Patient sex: M
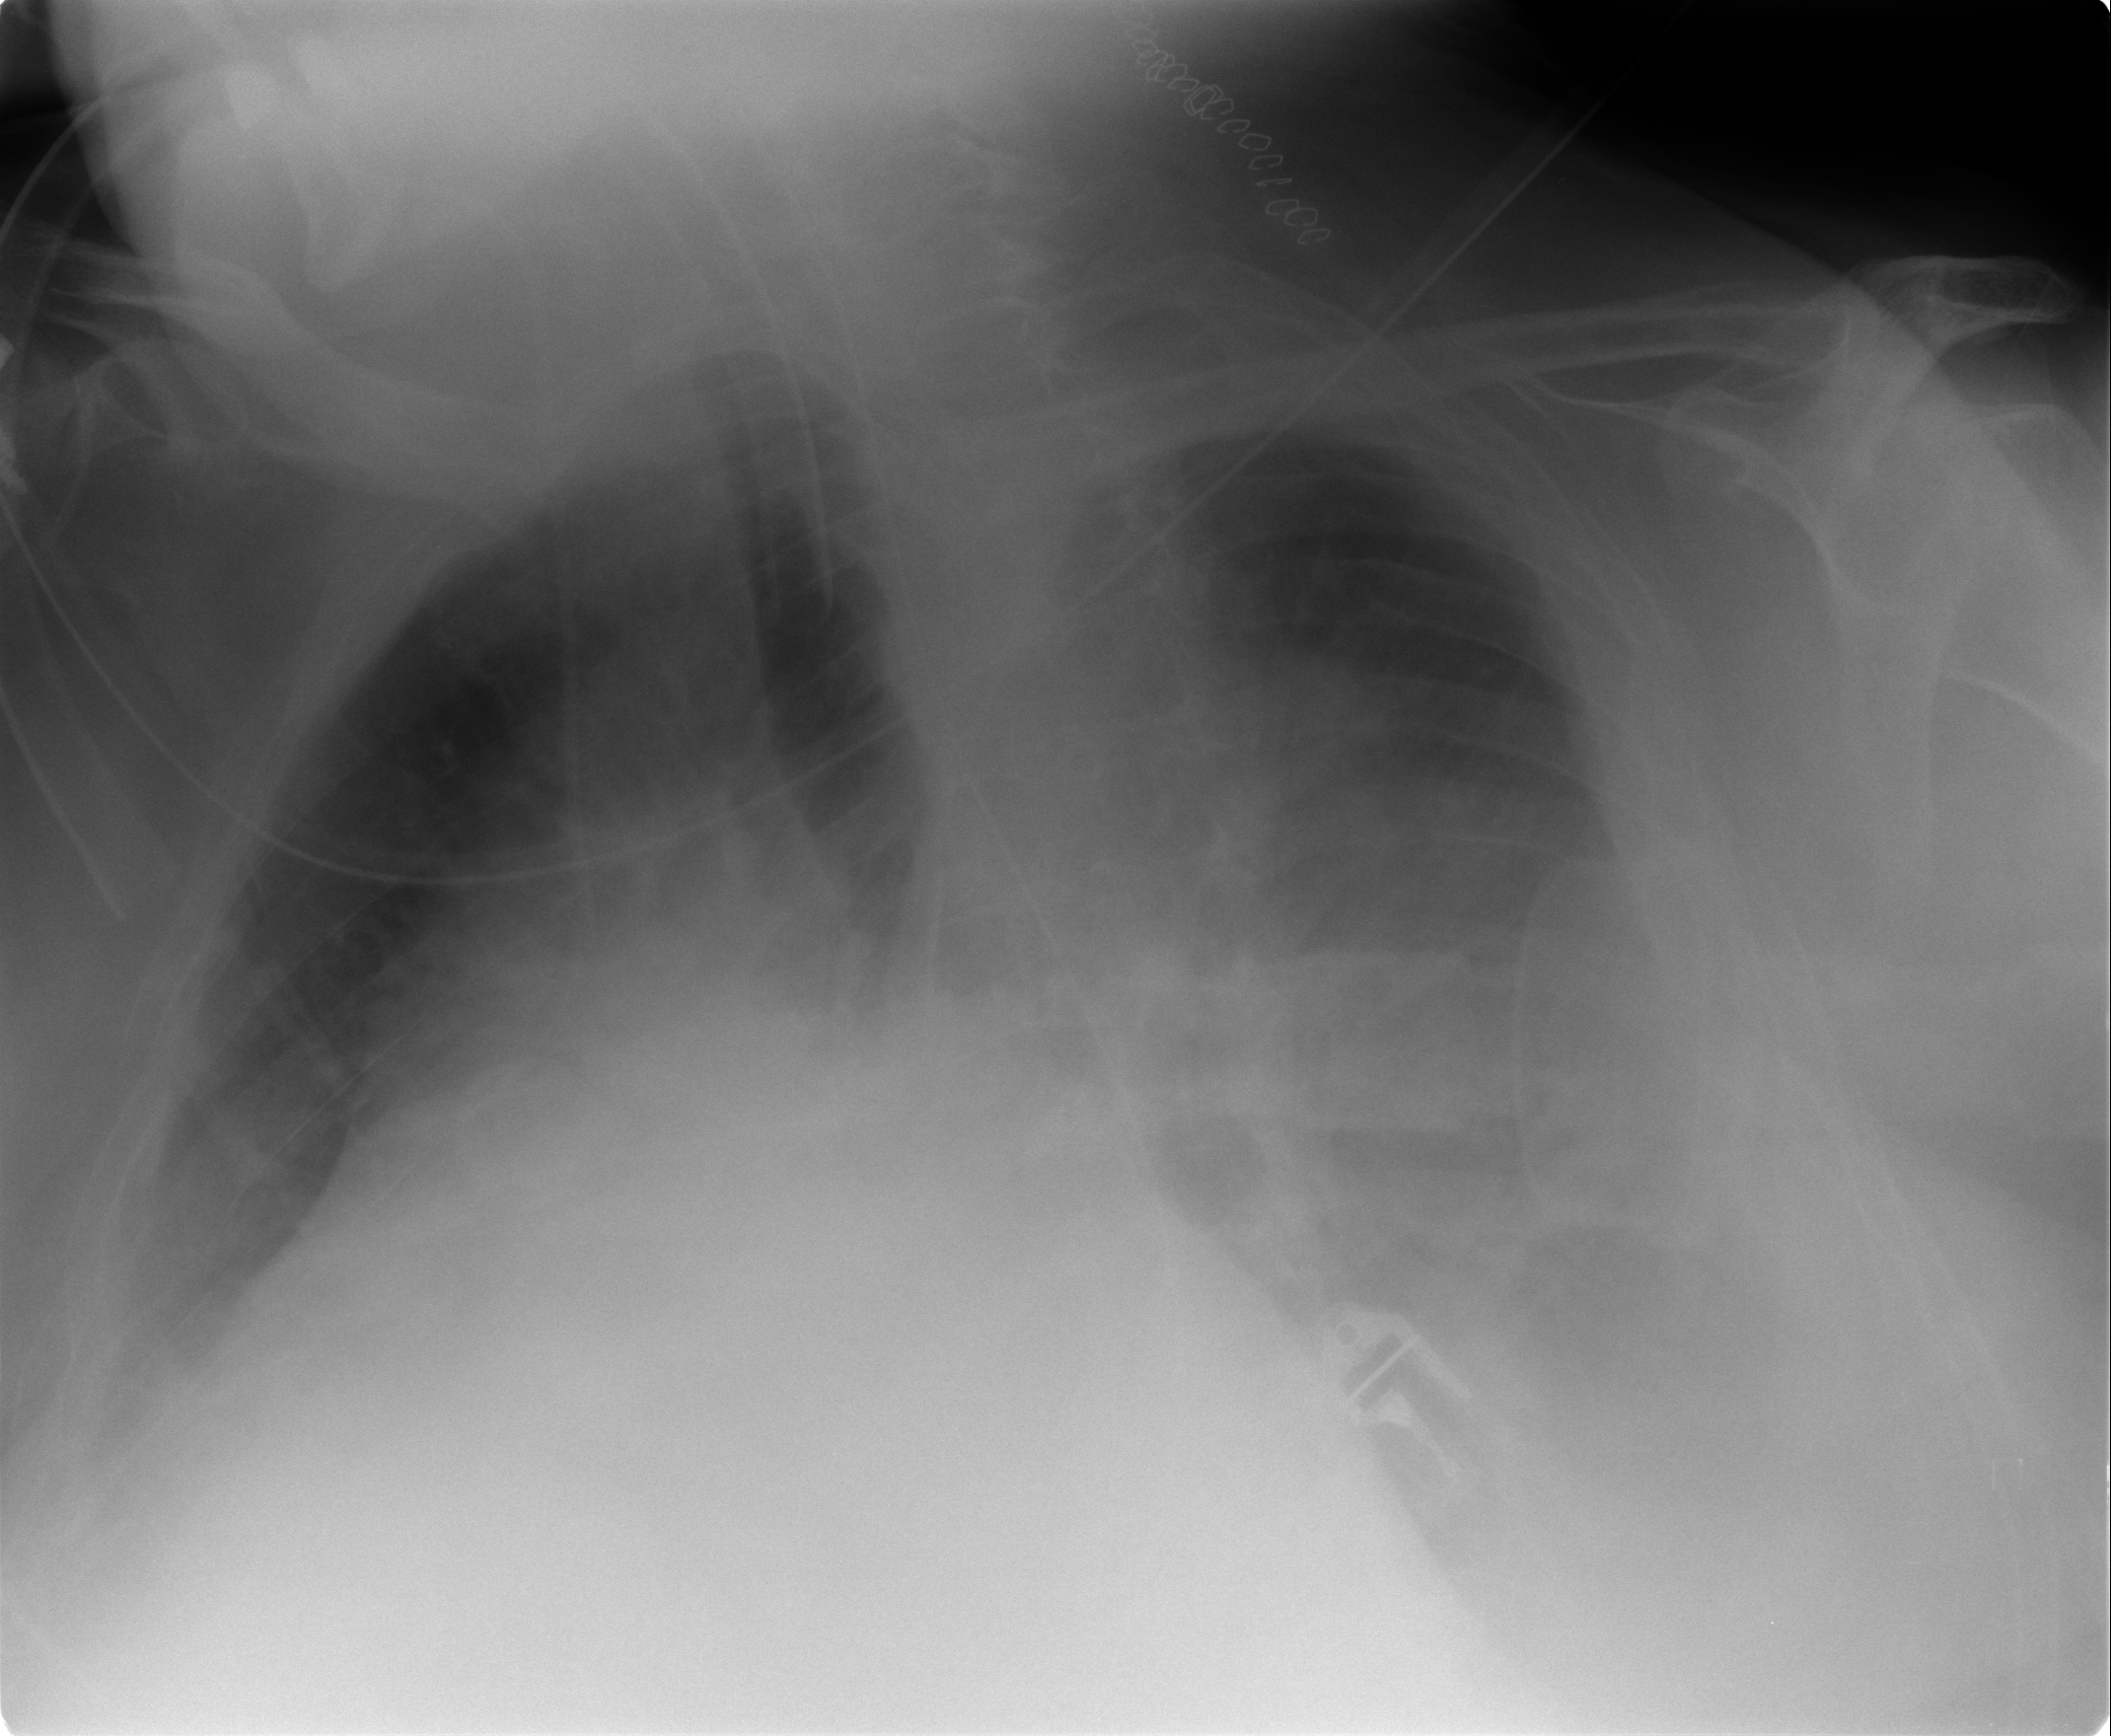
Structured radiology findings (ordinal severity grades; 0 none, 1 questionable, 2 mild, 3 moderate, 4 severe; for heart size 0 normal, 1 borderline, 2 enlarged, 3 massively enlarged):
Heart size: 2
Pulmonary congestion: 3
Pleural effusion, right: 2
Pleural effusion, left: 3
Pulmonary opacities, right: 1
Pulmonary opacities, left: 2
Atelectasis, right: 2
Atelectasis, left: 2